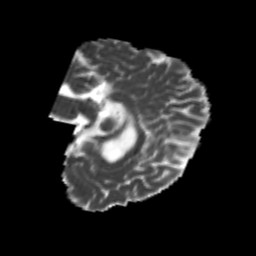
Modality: MD
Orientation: sagittal
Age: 24
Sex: female
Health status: healthy
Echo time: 0.074 s